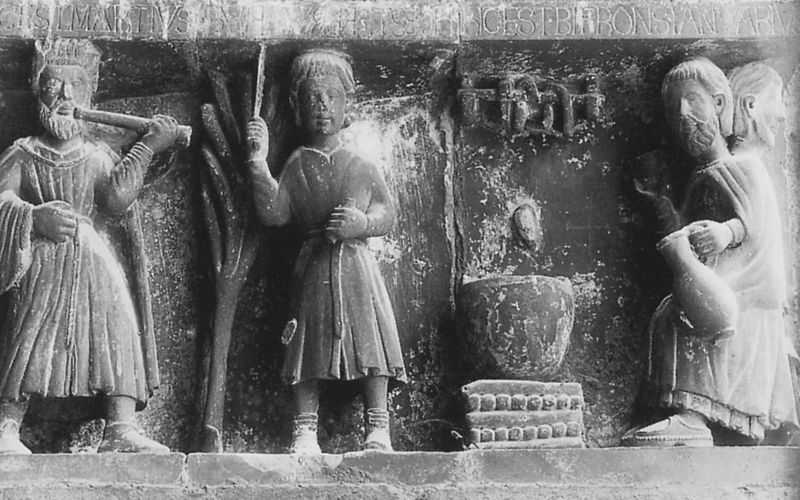
Titel: Archivoltenreliefs am Hauptportal
Standort: Arezzo, Pieve di S. Maria Assunta e S. Donato (EU - I - Toskana)
Schlagwörter: baum, feuer, wasser, menschen, frau, holz, männer, schwarz, weiss, gürtel, fest, rock, bart, bibel, stein, instrument, weide, gewand, haare, drei, musik, krone, stock, krug, vase, relief, topf, schrift, schuhe, stab, architecture, crown, king, könig, men, people, robes, sword, white, women, wein, arm, black, dresses, figures, gray, grey, hair, nose, old, wall, woman, inschrift, korb, picture, servant, pot, plastik, schwarzweiß, fass, fries, hand, wood, grab, angel, man, roman, stone, tree, mittelalter, building, ear, water, eyes, feet, kochen, maria, mouth, beard, writing, photo, sculpture, statue, letters, children, herd, basket, arms, clothes, music, trunk, latein, statues, ears, shoe, shoes, medieval, legs, branches, wunder, christ, sandal, long, flute, salute, carving, clothing, stick, jug, pitcher, well, text, bowl, leg, words, knife, janus, sculptures, ewer, queen, beards, pipe, knives, blakc, carve, sculpt, sing, knig, mann$junge, bas, craving, cauldron, crave, hstein, carving ', tow heads, two headed man, two heads